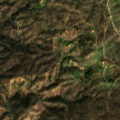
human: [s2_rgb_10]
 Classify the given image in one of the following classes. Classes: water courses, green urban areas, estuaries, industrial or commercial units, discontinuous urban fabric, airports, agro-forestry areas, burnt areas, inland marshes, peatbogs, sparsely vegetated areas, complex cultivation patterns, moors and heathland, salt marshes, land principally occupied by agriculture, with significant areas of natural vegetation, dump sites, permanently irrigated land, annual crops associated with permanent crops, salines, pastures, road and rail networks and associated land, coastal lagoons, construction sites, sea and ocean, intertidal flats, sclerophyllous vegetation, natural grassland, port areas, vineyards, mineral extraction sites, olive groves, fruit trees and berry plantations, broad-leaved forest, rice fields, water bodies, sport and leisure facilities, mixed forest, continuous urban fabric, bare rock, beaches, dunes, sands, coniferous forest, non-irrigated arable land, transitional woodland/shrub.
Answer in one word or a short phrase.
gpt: agro-forestry areas, broad-leaved forest